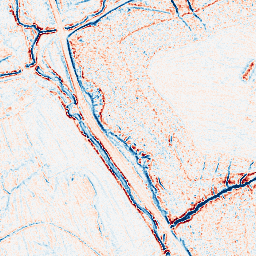
Category: edge_preserving
Decomposition family: anisotropic_diffusion
Decomposition parameters: iterations: 5
kappa: 30
gamma: 0.15
Upsampling method: cubic_mitchell
Upsampling parameters: scale: 8
Upsampling scale: 8